Question: Is it possible to add an accordion to a Joomla 3.x component's options screen, similar to what is presented in Joomla's menu or template parameters screens?
If so, how does would one structure the config.xml file?
Example illustration of what I am trying to achieve:

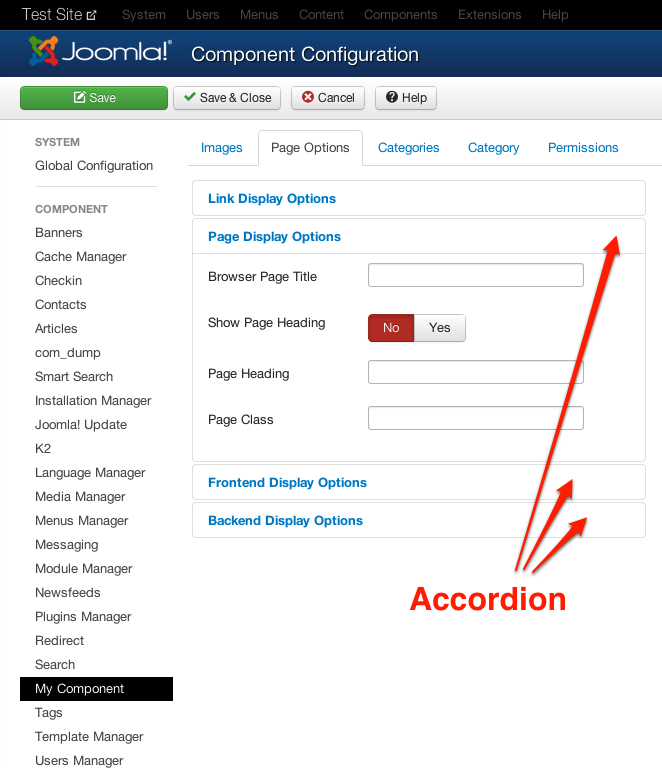
Answer: Com_config manages that view and it pretty much expects a standard structure. You might be able to do a layout override for it as long as you don't break the other extensions. You could for example make it conditional on the option being your extension.